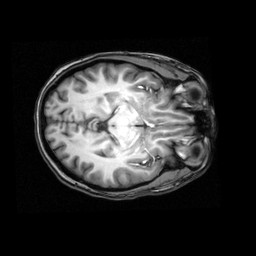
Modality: T1w
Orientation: axial
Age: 25
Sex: female
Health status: healthy
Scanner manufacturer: philips
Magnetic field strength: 3 T
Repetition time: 0.008 s
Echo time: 0.0037 s